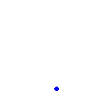
Particle: pion